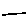
Label: line